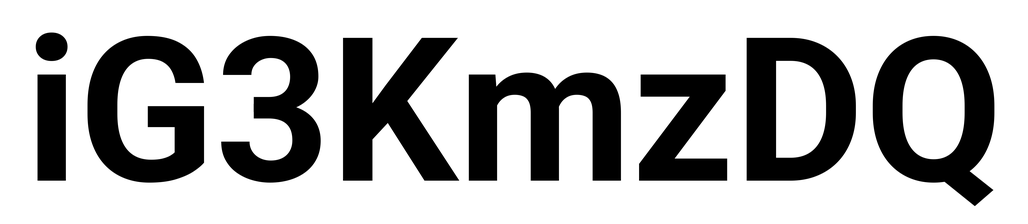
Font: Roboto_Bold